Question: I made a basic client / server applications and it work in local network through but when I tried to connect from the internet I get connection refused, here are the steps I followed:
I set at the server component to connect through port no 8081 then in the client I set to use same port in component, and I used my PC public IP in the HostName but when I try to connect I get connection refused.
Any advise ?
Forgot to say the client is Firemonkey app running on Android.

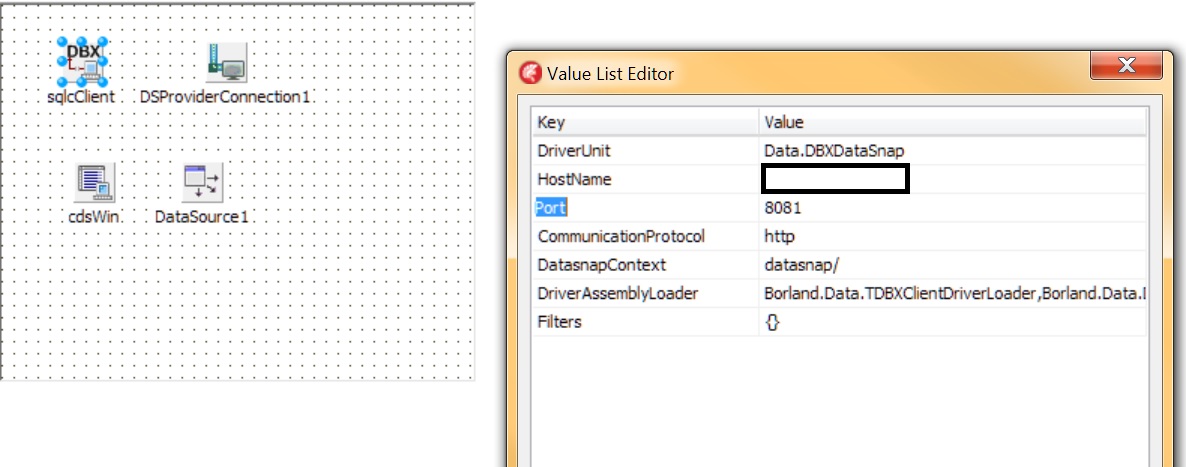
Answer: You should go to router admin console, find something like "port forwarding" and route the port (8081) to your computer IP - you have to say the router that traffic on this port should go to your computer